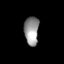
Tissue: lung
Cell type: Others
Senescence score: 0.5434
Nuclear area (px): 406
Mean DAPI intensity: 149.956